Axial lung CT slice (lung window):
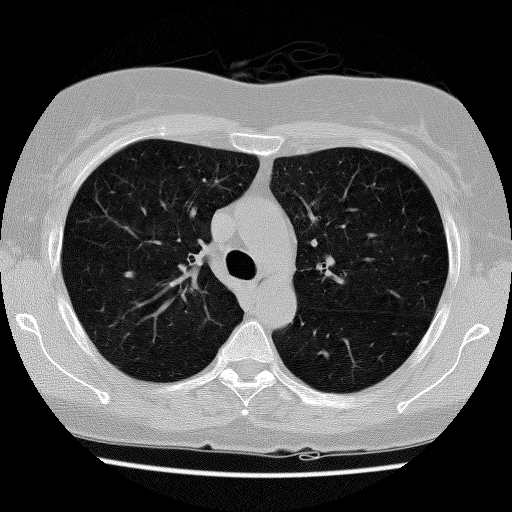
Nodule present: no